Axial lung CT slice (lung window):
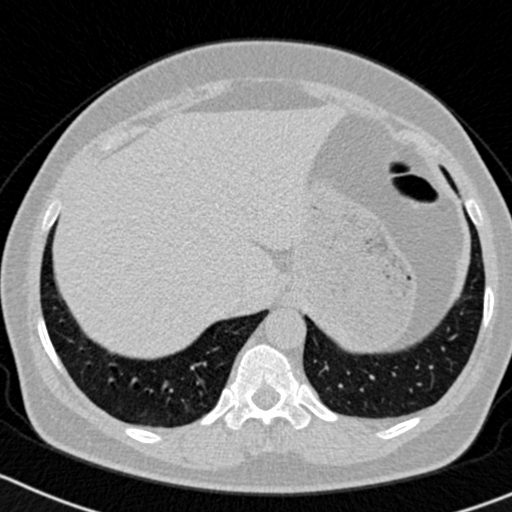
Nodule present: no